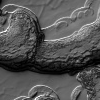
Atmospheric dust classification: not_dusty